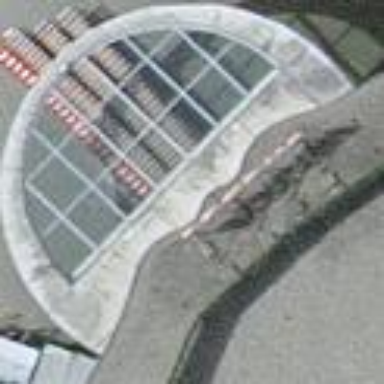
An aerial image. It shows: Close-up view of roof part of building.